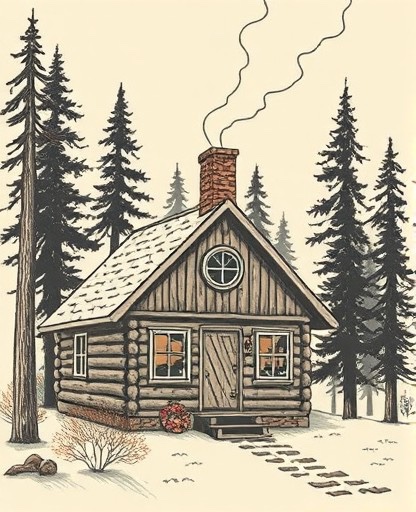
Category: Winter